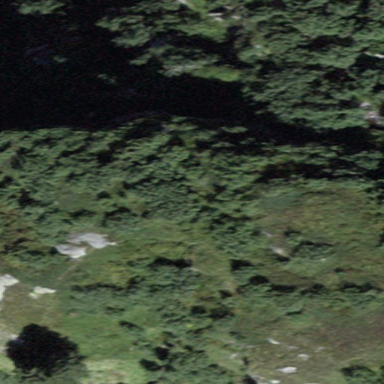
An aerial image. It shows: Beautiful woodland area.